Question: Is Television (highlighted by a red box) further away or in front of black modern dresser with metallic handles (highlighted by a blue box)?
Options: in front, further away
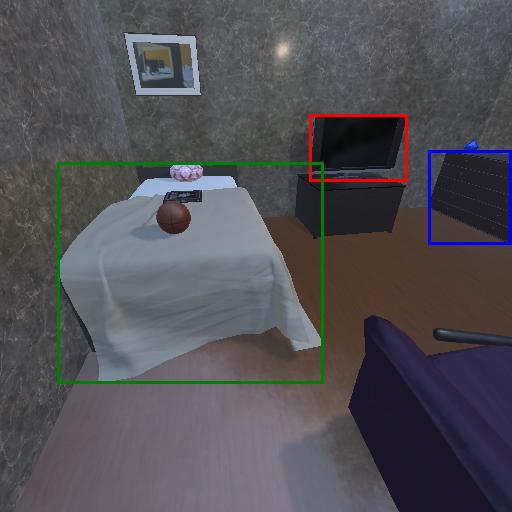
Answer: in front